Question: following is my code working well in chrome.
'''
<body>
<a href="javascript: sam.save();">hehe</a>
<script>
var sam = {
save : function()
{
alert("here")
return false;
}
}
</script>
'''
when in run in firefox the page redirects and false is displayed on the screen with the adress bar content like in the picture

firefox version is 9.0.1
suggestions and circumvents please...
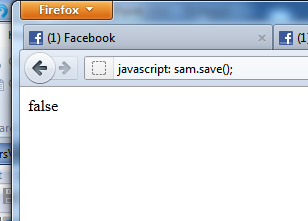
Answer: The code you cite can't possibly produce the behavior you observe. The observed behavior would only happen if 'sam.save()' returned 'false', whereas the quoted code returns 'undefined'. What does your actual complete code look like?
The useful answer was in a comment. I put it here to make it easier to find.
> Oh, I missed the "return false" after the alert. In that case, the behavior you see is correct: if the javascript: execution returns a value other than undefined that value is treated as a string of HTML and rendered. At least in most browsers. - Boris Zbarsky Jun 11 at 15:25